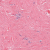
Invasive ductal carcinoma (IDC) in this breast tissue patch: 0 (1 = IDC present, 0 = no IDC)